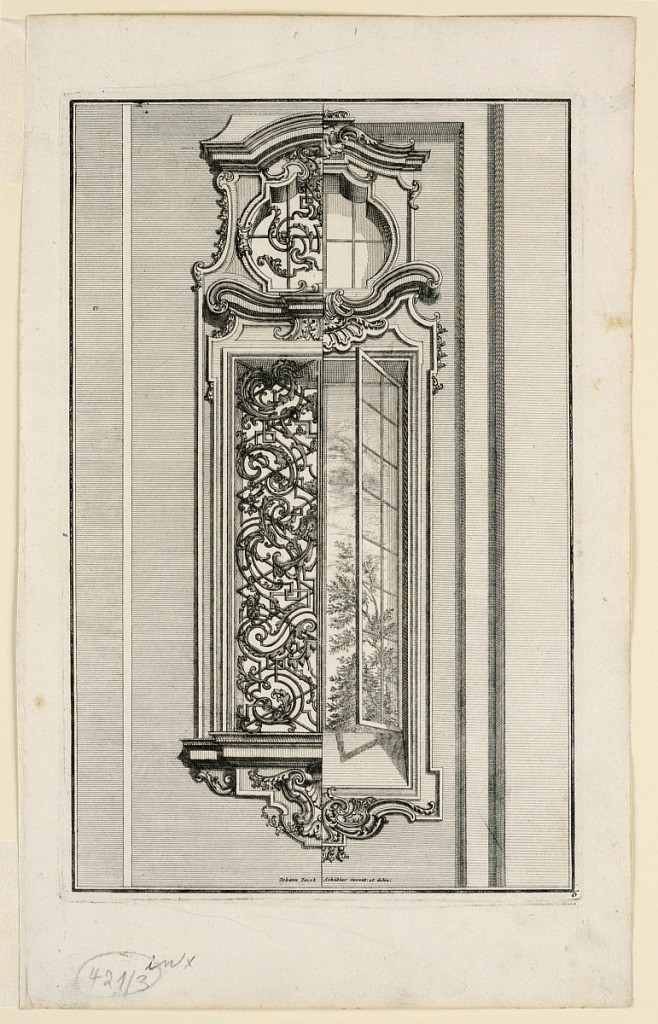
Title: Print
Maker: Johann Jakob Schübler, German, 1689–1741
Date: About 1720
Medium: Black ink on white paper
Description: Vertical rectangle. A tall window, with a smaller one above and elaborately sculpted frame is shown, in alternate suggestion, with and without added grille-work. Outside appear trees. Below, right, the number ''6''. Plate 6 of ''Neu Faconirte Fenster Verkleidung...''